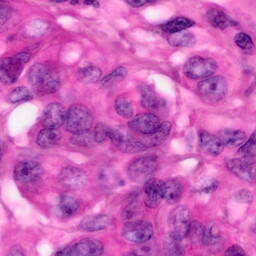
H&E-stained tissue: Pancreatic